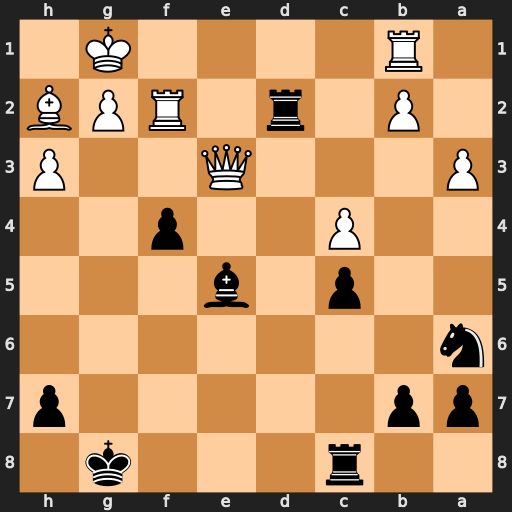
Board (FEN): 2r3k1/pp5p/n7/2p1b3/2P2p2/P3Q2P/1P1r1RPB/1R4K1
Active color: b
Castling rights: -
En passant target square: -
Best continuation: fxe3 Rxd2 Bxh2+ Kxh2 exd2